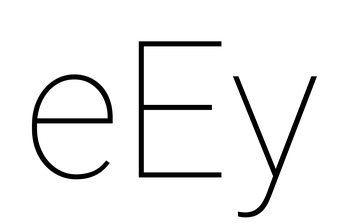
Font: Roboto_Thin